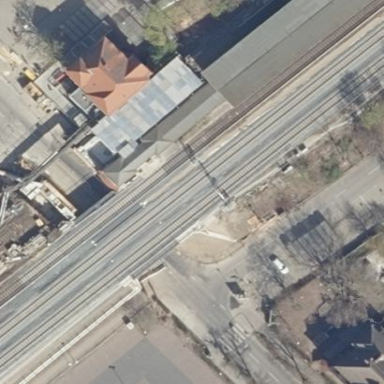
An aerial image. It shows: Train station building.